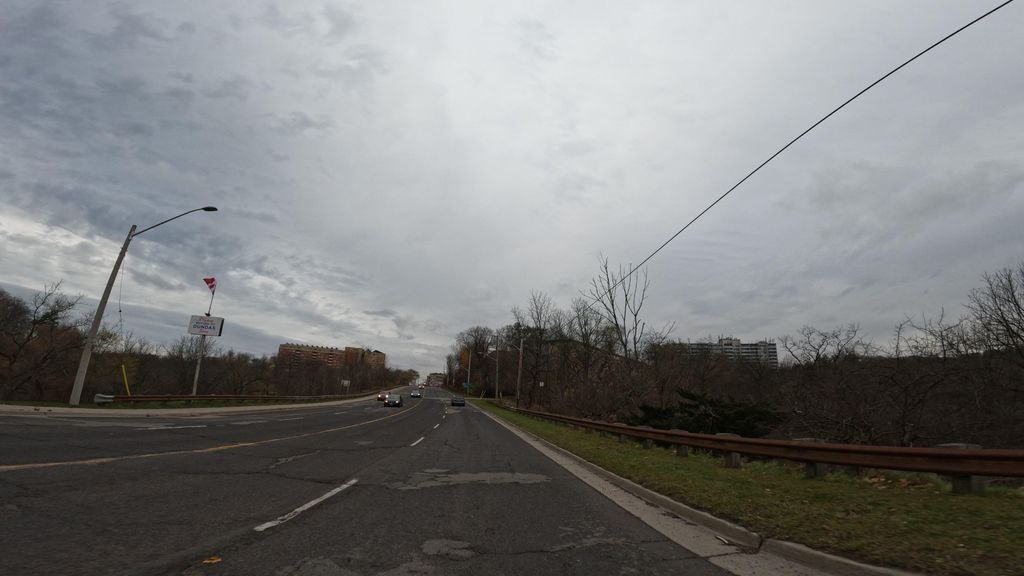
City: hamilton